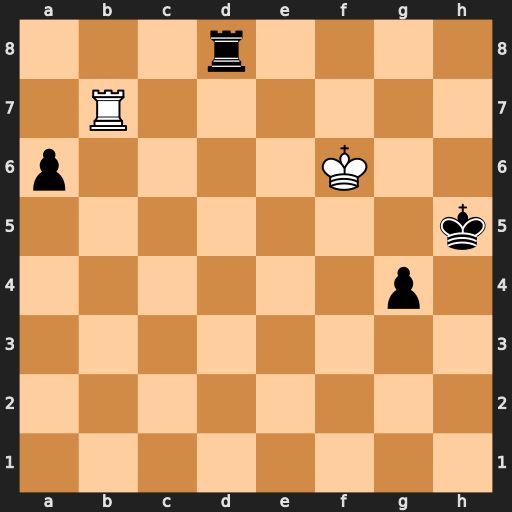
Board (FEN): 3r4/1R6/p4K2/7k/6p1/8/8/8
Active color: w
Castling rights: -
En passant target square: -
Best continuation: Rh7#